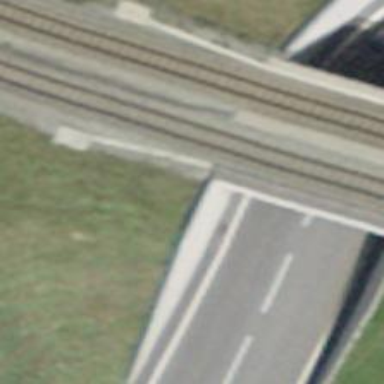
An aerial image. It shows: Narrow-gauge railway bridge with electrified contact line.